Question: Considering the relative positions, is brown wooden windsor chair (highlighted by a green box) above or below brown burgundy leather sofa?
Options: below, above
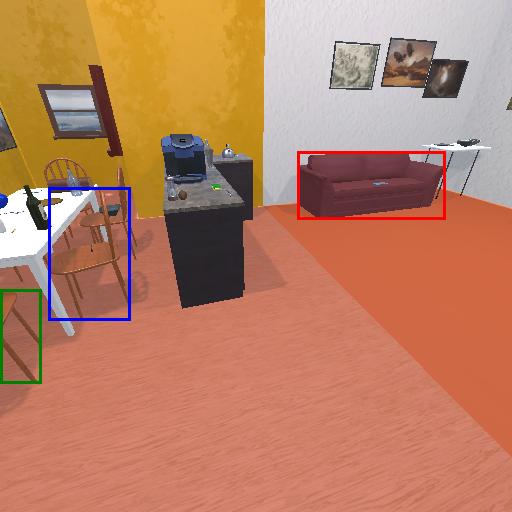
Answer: below